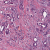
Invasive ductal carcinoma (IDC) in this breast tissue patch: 1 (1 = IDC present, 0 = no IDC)